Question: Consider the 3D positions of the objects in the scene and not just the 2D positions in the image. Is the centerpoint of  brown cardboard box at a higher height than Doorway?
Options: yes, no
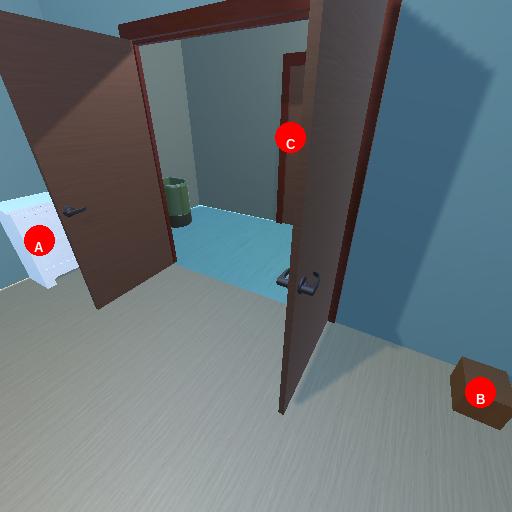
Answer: yes